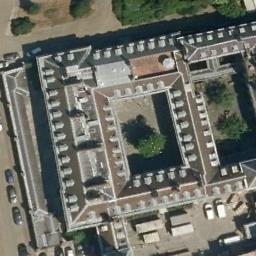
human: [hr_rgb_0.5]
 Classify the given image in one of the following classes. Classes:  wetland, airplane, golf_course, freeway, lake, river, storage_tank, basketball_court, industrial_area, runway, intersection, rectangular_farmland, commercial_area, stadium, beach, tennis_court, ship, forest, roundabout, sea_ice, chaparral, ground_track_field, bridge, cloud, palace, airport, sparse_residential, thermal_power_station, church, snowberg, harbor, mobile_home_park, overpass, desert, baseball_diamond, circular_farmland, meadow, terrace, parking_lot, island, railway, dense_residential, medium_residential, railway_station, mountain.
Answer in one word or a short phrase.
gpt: palace